Question: Got the APNS certificate for my Hybrid app (using Mobilefirst) generated yesterday. The expiry date for the certificate is 12 July 2016. But when I try to build the app using Mobile first application am getting an error saying "The APNS certificate expired on Oct 31, 2014 18:49." The certificate name is apns-certificate-production.p12
I tried recreating the environment, clearing the cache etc.. but of no help
Any help regarding solving this issue is appreciable.

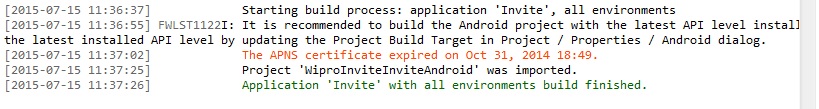
Answer: I have generated my p.12 the following way and I do not encounter this error:
1. After creating the certificate in the Apple Developer site, I downloaded the .cer file
2. "Installed" the .cer file by double-clicking it, and have it added to my Keychain.
3. Expended the certificate in Keychain and selected both it and the private key in it
4. Exported and provided a password for it
5. Copied the .p12 file into myProjectpps\myApp folder
6. In application-descriptor.xml added the pushSender child element for the iPhone element with the certificate password as its value
7. Run As > Run on MobileFirst Development Server
The build has passed.